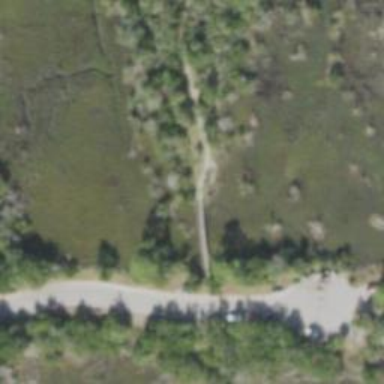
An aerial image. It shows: Path on bridge.